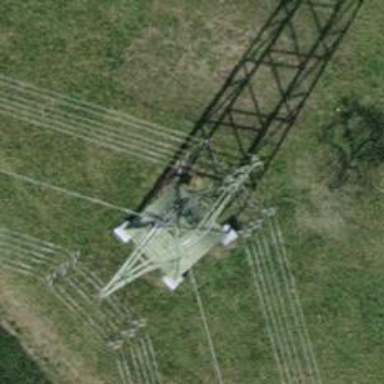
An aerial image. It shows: Lattice structure tower used for power transmission.